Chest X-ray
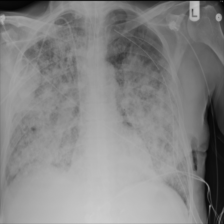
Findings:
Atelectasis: negative
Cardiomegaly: negative
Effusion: negative
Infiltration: positive
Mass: positive
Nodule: negative
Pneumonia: negative
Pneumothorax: negative
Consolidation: negative
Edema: negative
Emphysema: negative
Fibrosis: negative
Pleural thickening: negative
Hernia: negative